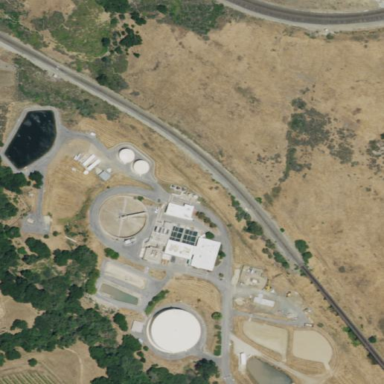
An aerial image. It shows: Water works facility.